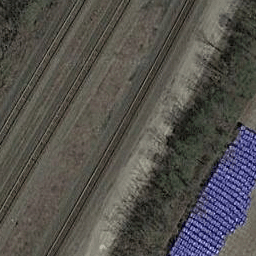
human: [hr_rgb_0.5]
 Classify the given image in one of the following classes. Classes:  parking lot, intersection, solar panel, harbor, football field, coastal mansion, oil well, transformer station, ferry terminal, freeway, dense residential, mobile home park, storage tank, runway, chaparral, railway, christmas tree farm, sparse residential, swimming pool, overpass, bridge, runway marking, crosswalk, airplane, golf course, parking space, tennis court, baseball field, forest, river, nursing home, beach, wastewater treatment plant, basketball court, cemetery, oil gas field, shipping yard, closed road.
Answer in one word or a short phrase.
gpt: railway